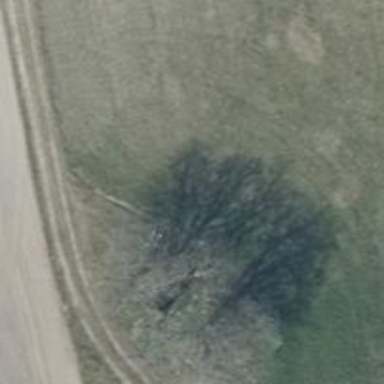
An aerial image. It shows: Deciduous broadleaved tree.